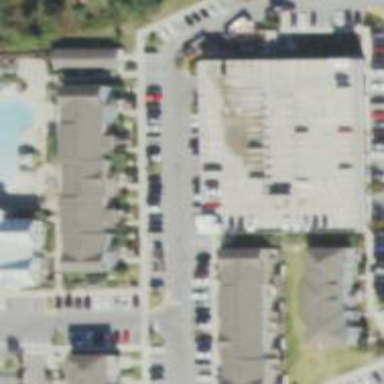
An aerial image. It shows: Multi-storey parking building.